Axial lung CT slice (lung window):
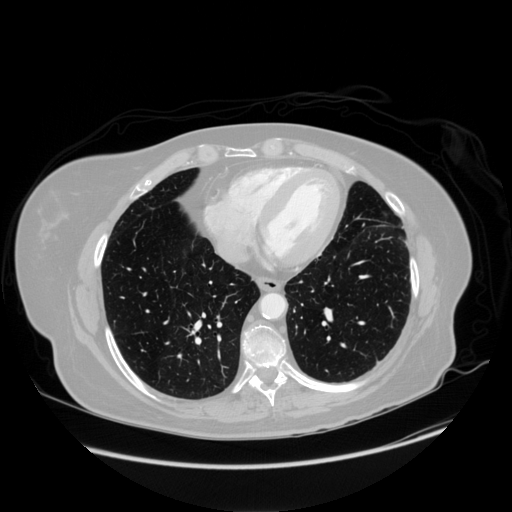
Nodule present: no